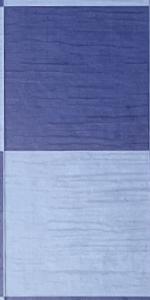
Label: Empty